Question: We are using YouTrack, TeamCity and mercurial. When we commit to our hg repository, we are using the checkin command for YouTrack in the form of '#issue-id [command]'
For example:
'#Issue-10 Fixed'
When I then view this in YouTrack, the build is associated with the correct YouTrack issue, however "Fixed" is in red and says it is an unrecognized command. I've read through numerous SO topics on this, and they all elude to it just working after they have the right VCS user setup. In my case, I have the right user setup, it just doesn't recognize the command.
Any thoughts?
Edit:
Here is a screenshot of the states that are defined.
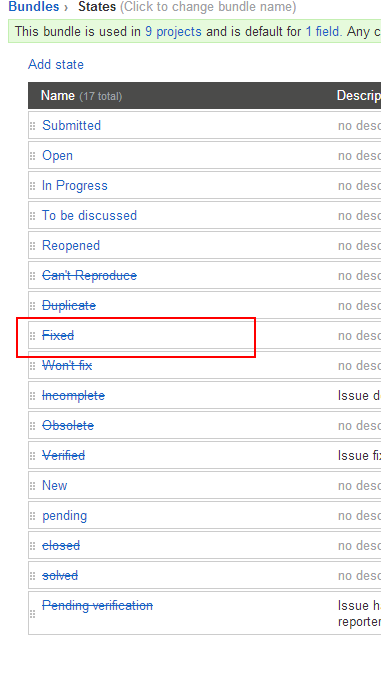
Answer: 2 possible problems:
- you do not have state Fixed
- there is State-Machine attached to field State - in this case you should use appropriate Action name